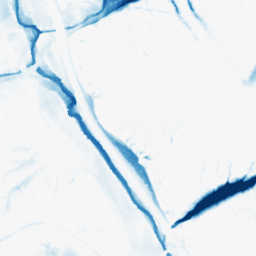
Category: morphological
Decomposition family: morphological_ellipse
Decomposition parameters: operation: closing
width: 30
height: 30
Upsampling method: bicubic
Upsampling parameters: scale: 2
Upsampling scale: 2